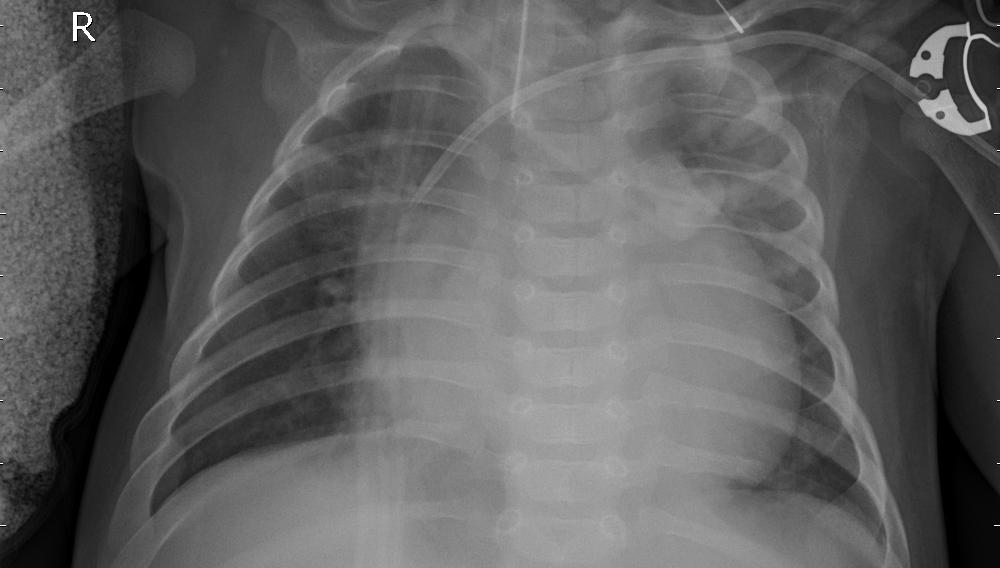
Diagnosis: PNEUMONIA